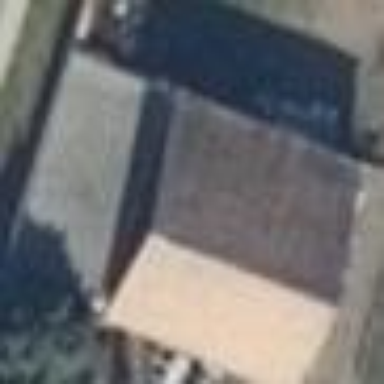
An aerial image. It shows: House with flat grey roof.